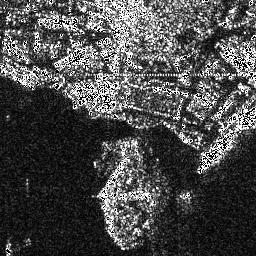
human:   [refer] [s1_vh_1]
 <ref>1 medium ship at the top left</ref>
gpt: <box>[[0, 23, 14, 34, 0]]</box>